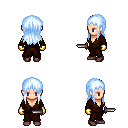
a pixel art fantasy rpg character, female body template, human, light skin, brown robe, white pants, white cyan unkempt hairstyle, gold gloves, maroon shoes, dagger, four views (front, back, left, right), 2x2 character sprite sheet, small pixel art, hard edges, no anti-aliasing